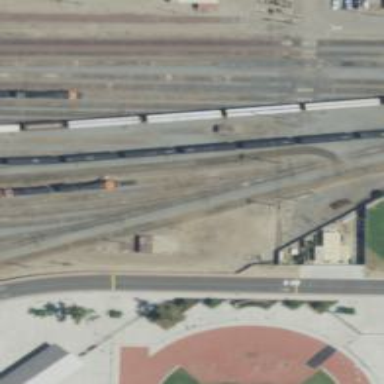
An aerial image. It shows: Railway yard in service.